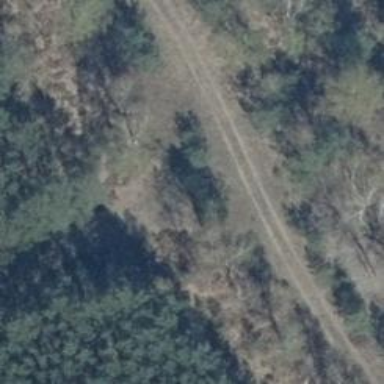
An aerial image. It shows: Sandy track with grade 4 tracktype.